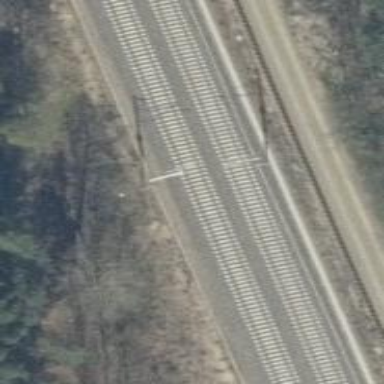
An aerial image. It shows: Milestone along the railway with catenary mast.